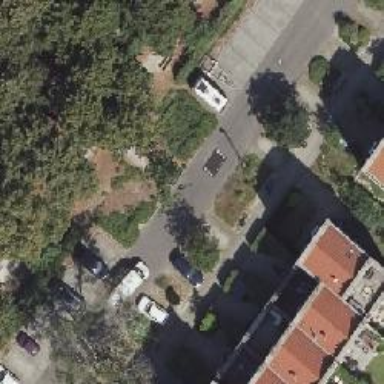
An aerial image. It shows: Residential road with asphalt surface. There is sidewalk on the left and street-side parking on the right.